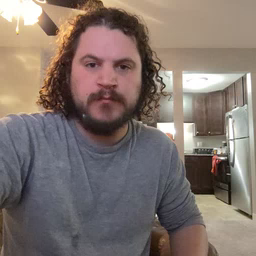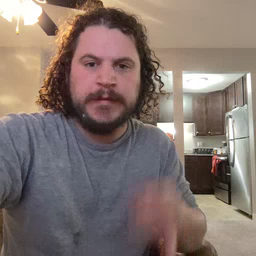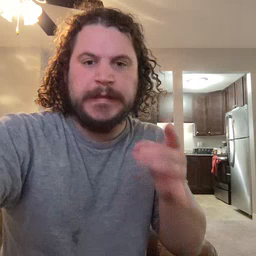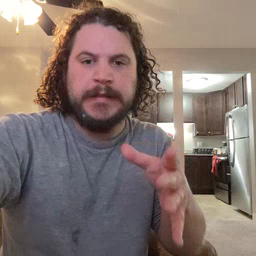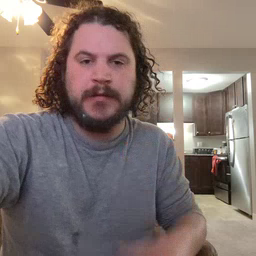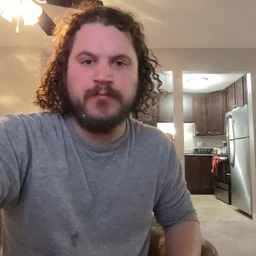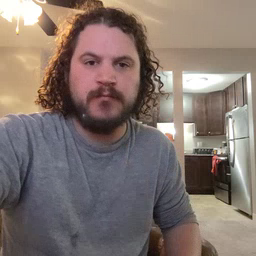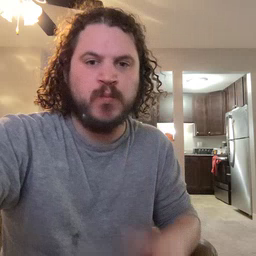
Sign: hate